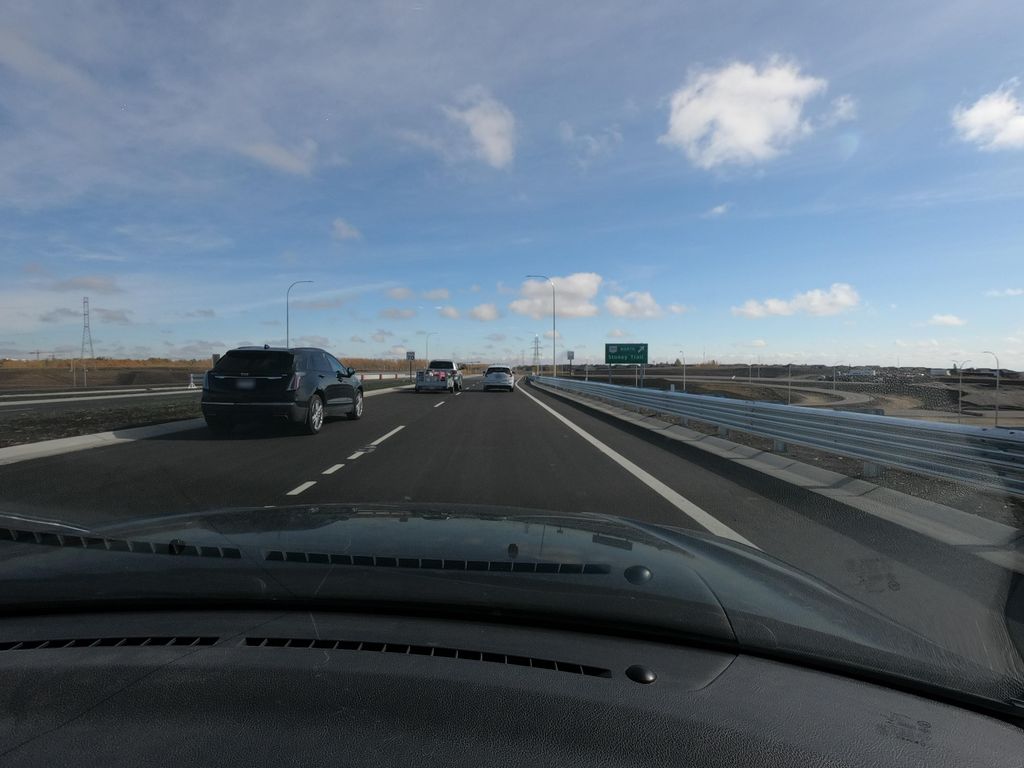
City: calgary